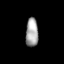
Tissue: lung
Cell type: Myeloid cells
Senescence score: 0.6158
Nuclear area (px): 356
Mean DAPI intensity: 161.879